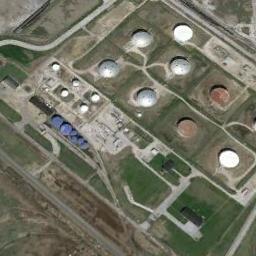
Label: storage_tank